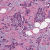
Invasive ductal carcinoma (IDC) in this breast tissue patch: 1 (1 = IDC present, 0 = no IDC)